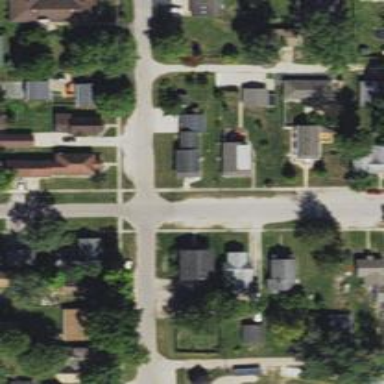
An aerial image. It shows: Residential road.